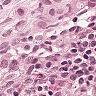
Metastatic tissue present: yes